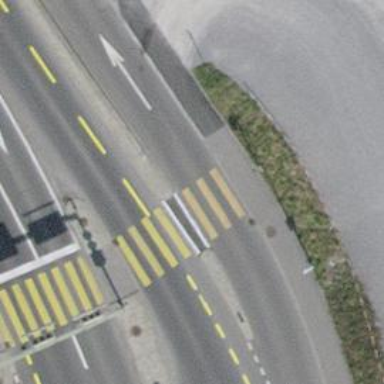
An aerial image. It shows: Crossing with traffic signals.